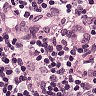
Metastatic tissue present: no